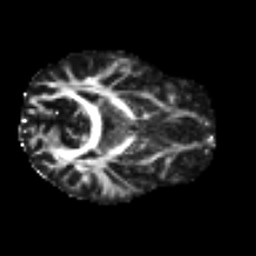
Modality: FA
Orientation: axial
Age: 24
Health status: ill
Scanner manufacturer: philips
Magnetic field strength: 3 T
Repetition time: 9 s
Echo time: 0.127 s